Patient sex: M
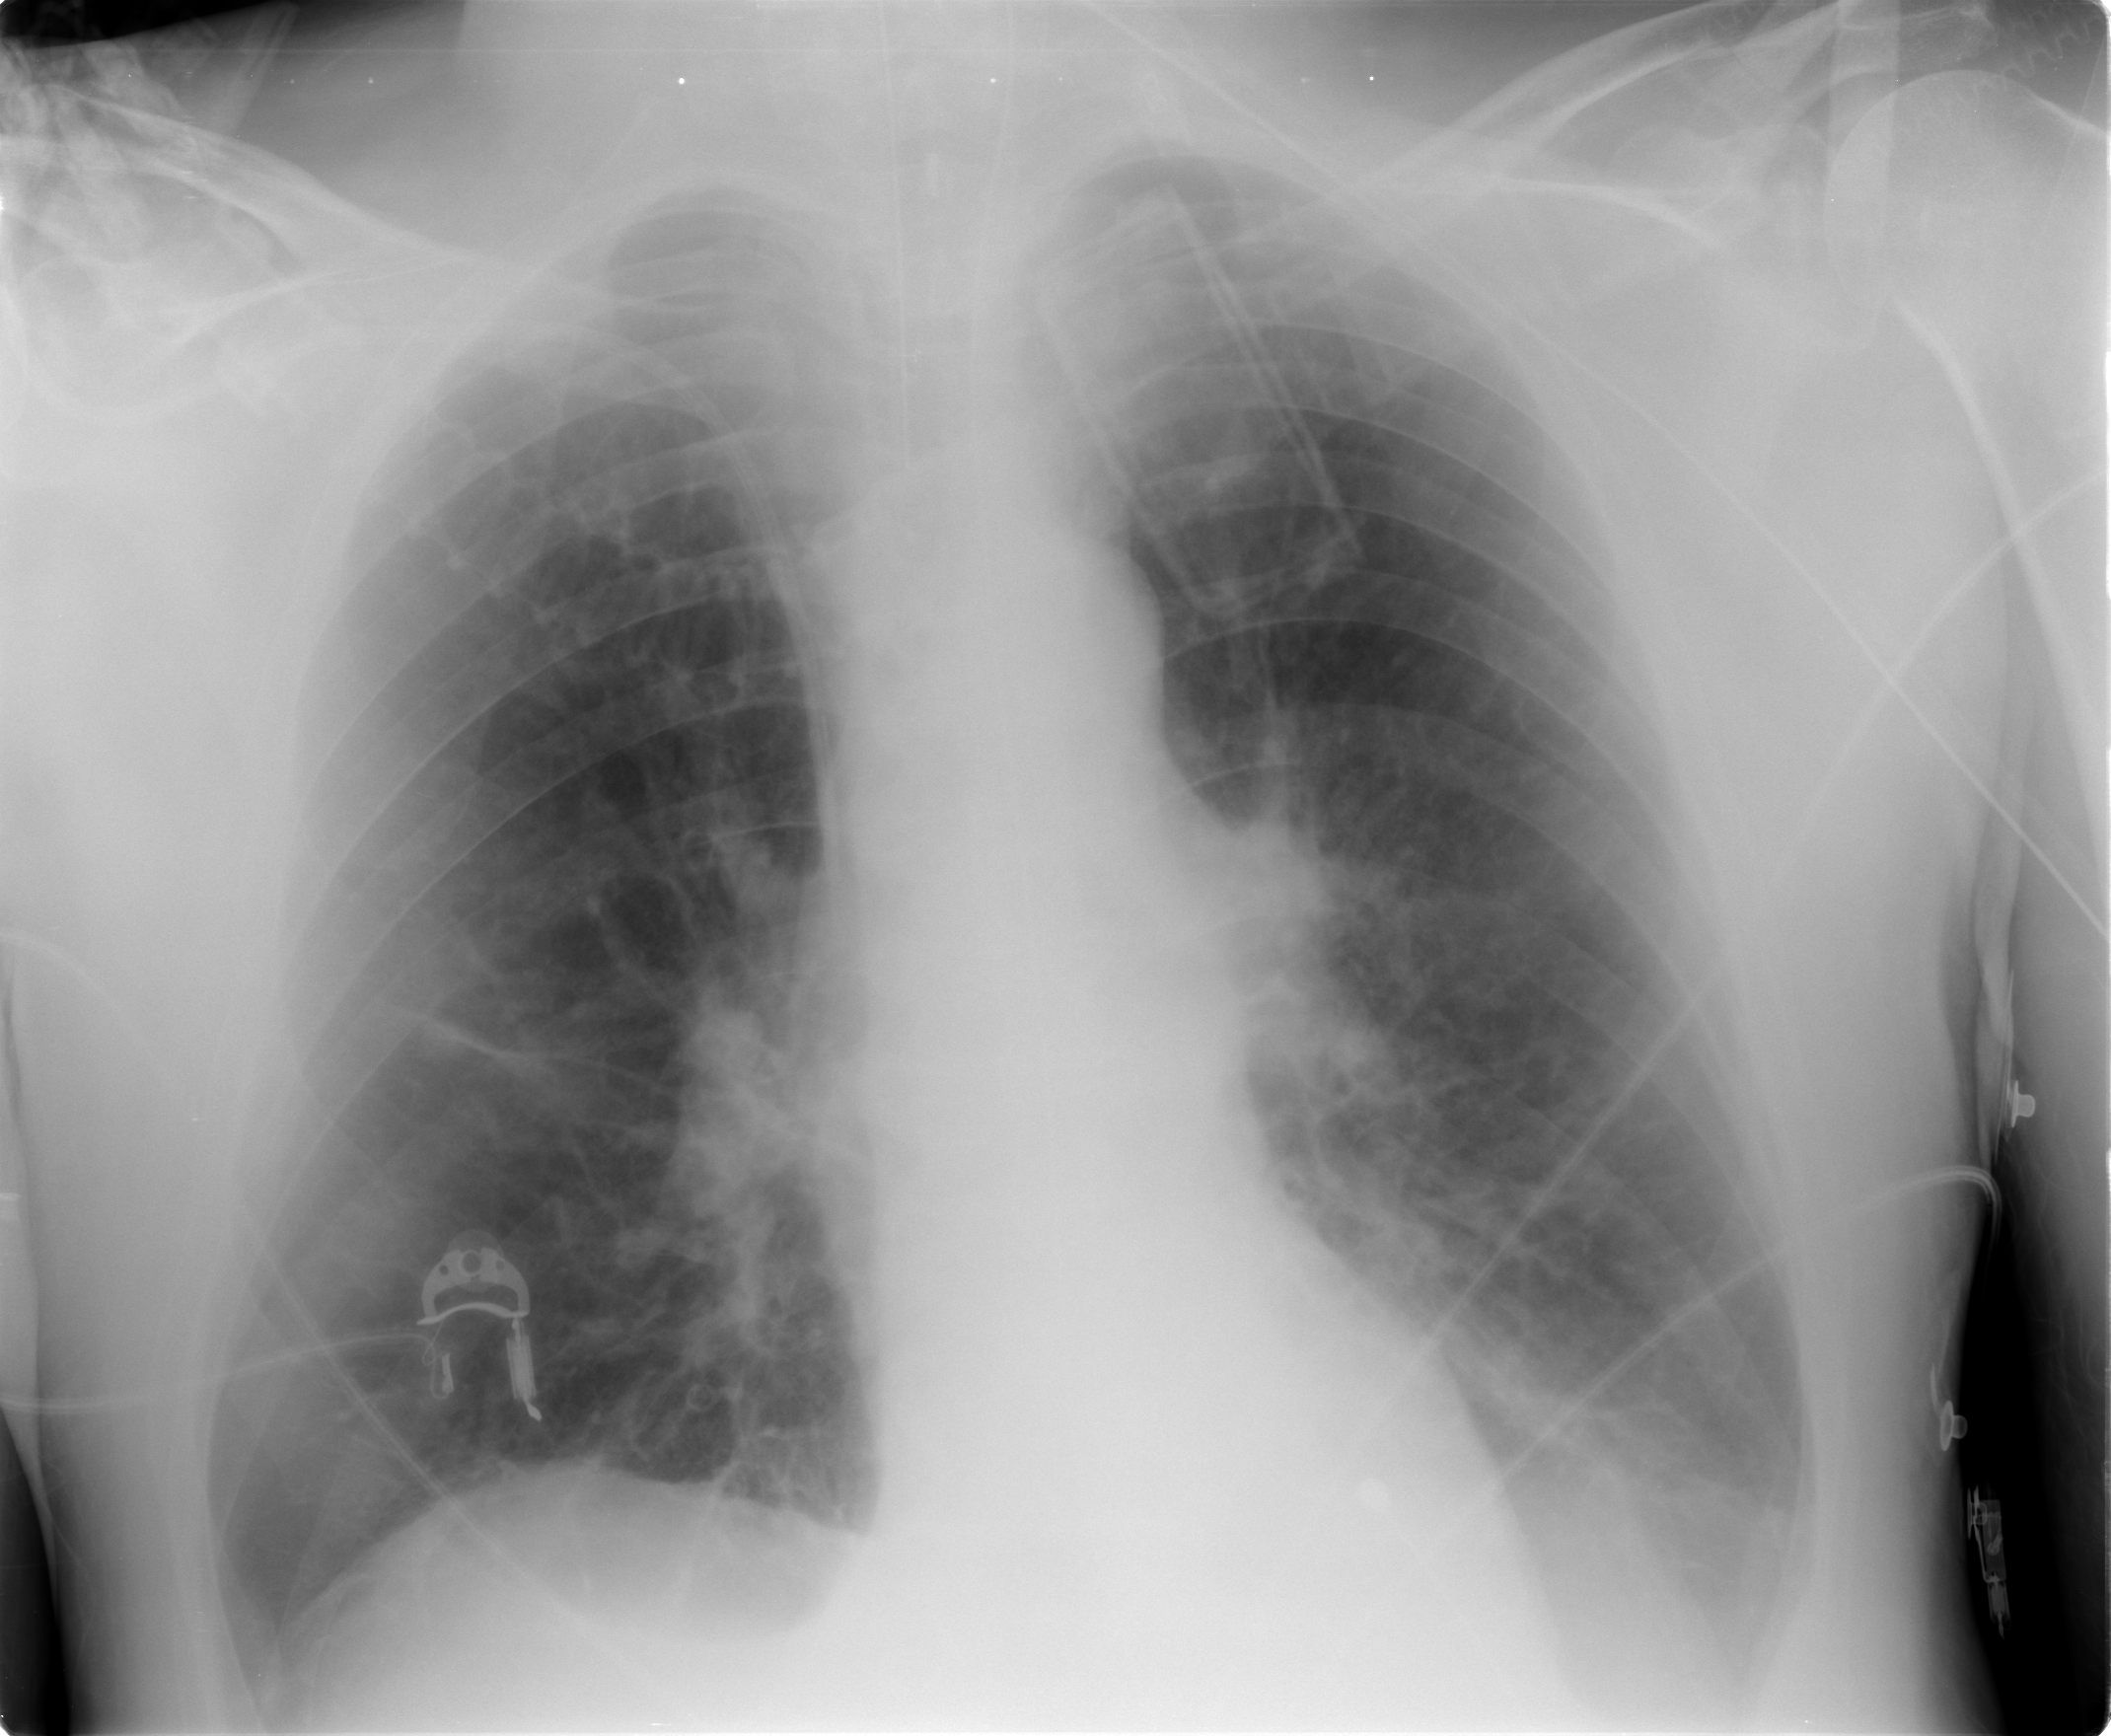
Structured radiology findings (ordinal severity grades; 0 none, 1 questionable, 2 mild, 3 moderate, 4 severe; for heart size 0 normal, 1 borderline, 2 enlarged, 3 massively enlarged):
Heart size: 0
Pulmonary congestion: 0
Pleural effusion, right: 0
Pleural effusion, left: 0
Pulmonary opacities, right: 1
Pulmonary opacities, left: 0
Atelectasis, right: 0
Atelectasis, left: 2